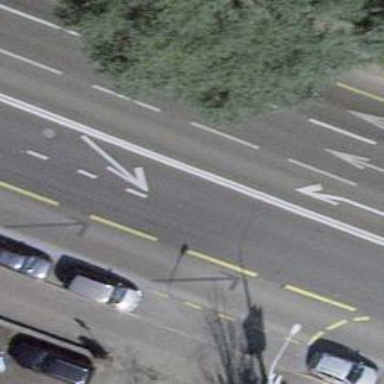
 there is bus lane and shared bus and cycle lane."